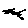
Label: zigzag